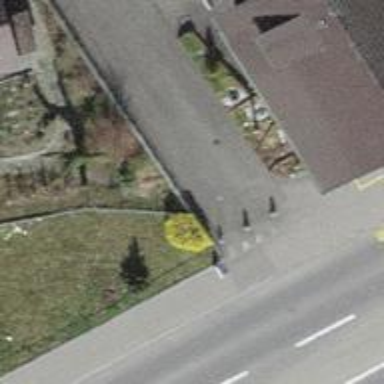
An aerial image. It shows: Bollard.